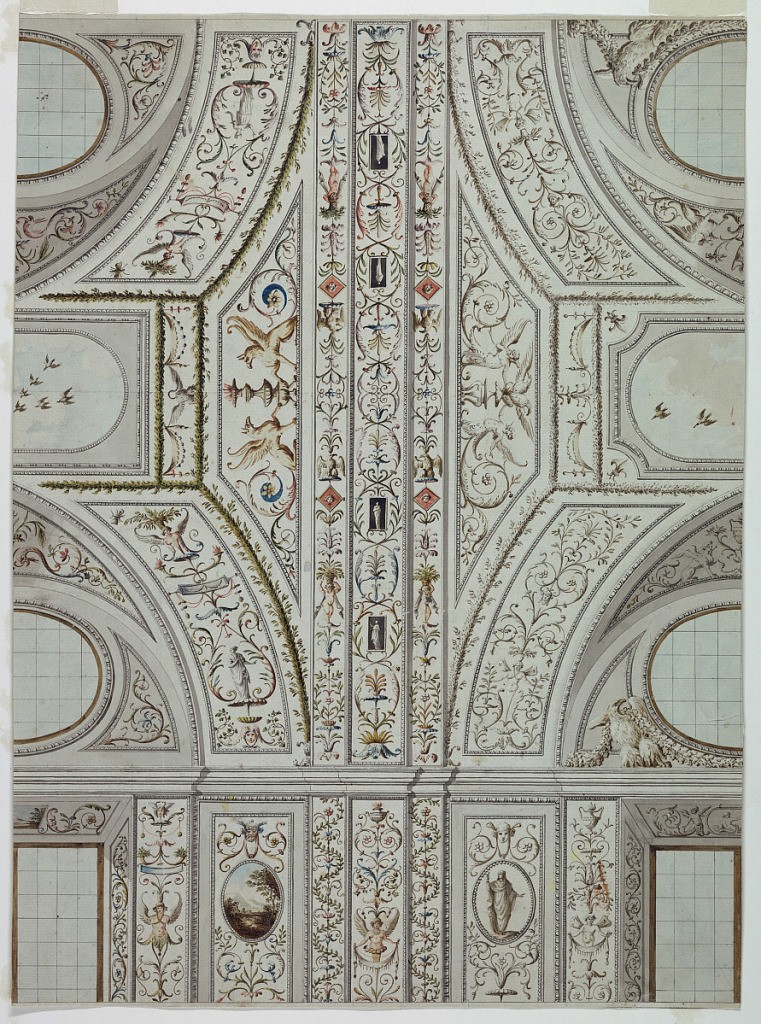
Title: Design for Wall and Ceiling Decoration with Grotesques and Plants
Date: ca. 1790
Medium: Black and brown ink, gray wash, watercolor, and graphite on paper
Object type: Drawing
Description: Two halves of the ceiling and the top part of the wall with two halves of a window are show. Stripes and panels as decorations. The left half suggest landscape medallions and grotesque griffons; the right half, figures of virtues in the medallions, eagles supporting oak garlands and double headed eagles. The central framing stripes are intended to be the same. Spread eagles and female figures in oblongs are included.